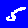
Digit: 5